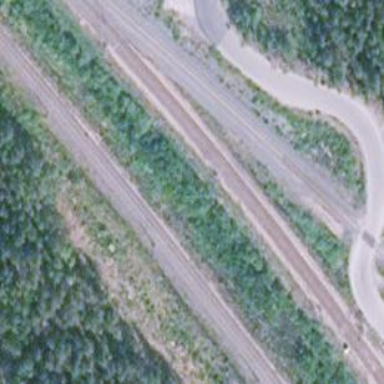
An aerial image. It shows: Railway track with continuous electrified contact line.